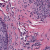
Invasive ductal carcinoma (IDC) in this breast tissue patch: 0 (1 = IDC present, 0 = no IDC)